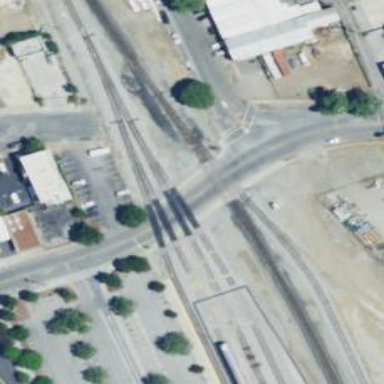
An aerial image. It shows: Railway crossing.